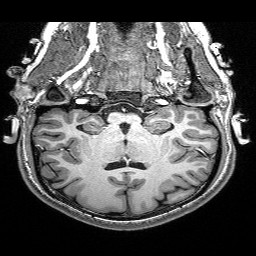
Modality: T1w
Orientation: sagittal